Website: lowes
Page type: customer-info-address
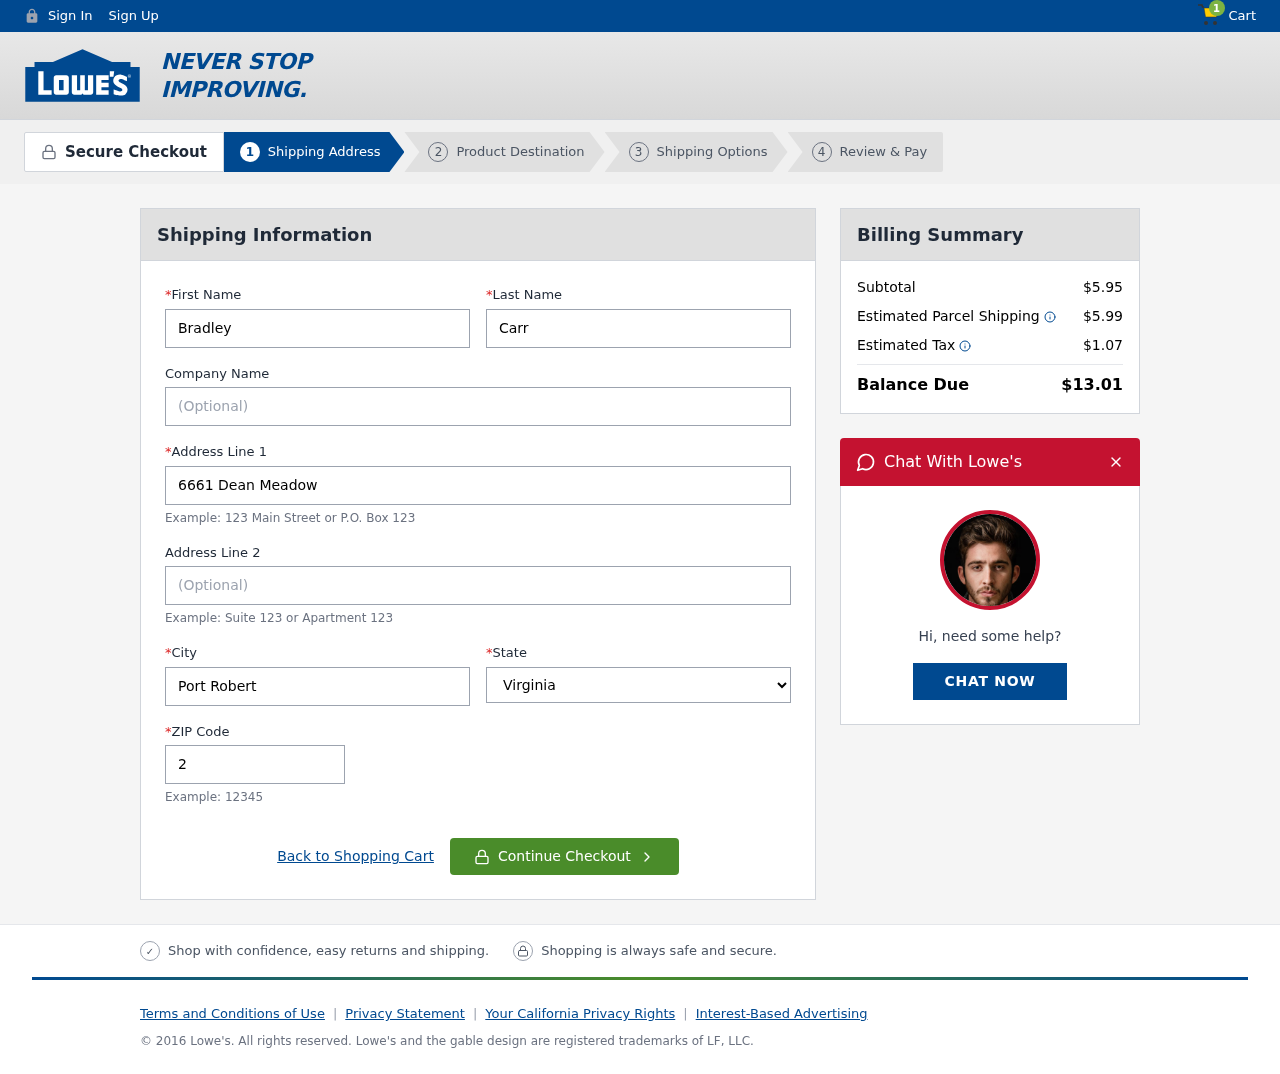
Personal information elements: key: PII_CITY
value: Port Robert
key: PII_FIRSTNAME
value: Bradley
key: PII_LASTNAME
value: Carr
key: PII_POSTCODE
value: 22248
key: PII_STATE
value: Virginia
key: PII_STREET
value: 6661 Dean Meadow
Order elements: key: ORDER_NUM_ITEMS
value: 1
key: ORDER_SUBTOTAL
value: $5.95
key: ORDER_SHIPPING_COST
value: $5.99
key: ORDER_TAX
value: $1.07
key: ORDER_TOTAL
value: $13.01